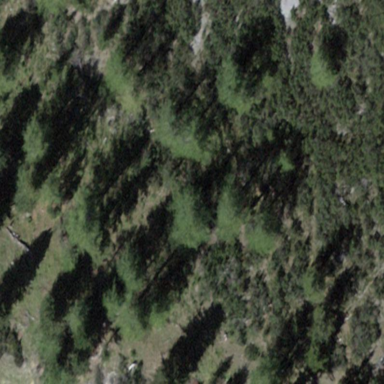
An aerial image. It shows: Forest area.